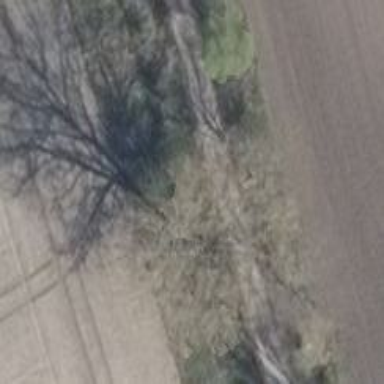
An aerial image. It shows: Beautiful tree in nature.